Question: I have a model Item
'''
class Item(models.Model):
id = models.IntegerField(primary_key=True)
title = models.CharField(max_length=140, blank=True)
description = models.TextField(blank=True)
price = models.DecimalField(max_digits=12, decimal_places=2, blank=True, null=True)
'''
and my model admin
'''
class ItemAdmin(admin.ModelAdmin):
list_display = ['item_view', 'description', 'item_price', 'seller_view', 'added_on']
actions = ['add_to_staff_picks']
search_fields = ('description', 'title')
def item_view(self, obj):
item = obj
url = reverse('admin:%s_%s_change' % ('adminuser', 'item'), args=(item.id,))
if item.is_active:
return '<font color="green">%s</font>' % (base64.b64decode(item.title))
return '<font color="red">%s</font>' % (base64.b64decode(item.title))
item_view.allow_tags = True
item_view.short_description = 'Title'
'''
and I need to show the field 'title' wrapped in my Django admin site(fix a width for title column) . How can I achieve that. please help.
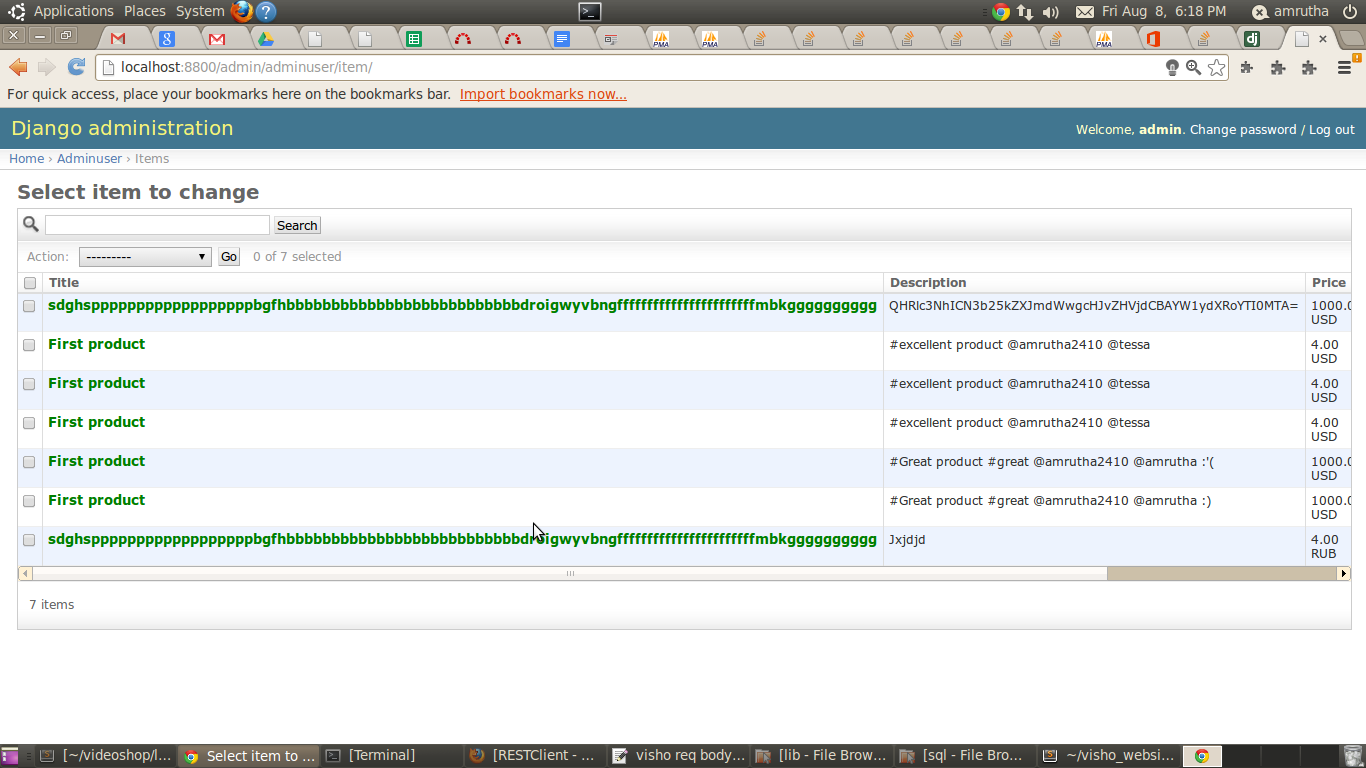
Answer: If I understand you correctly you need the 'list_display' property of the Django's admin class.
## Example "admin.py"
'''
from django.contrib import admin
from path.to.your.app.models import Item
class ItemAdmin(admin.ModelAdmin):
"""
Your ''Item'' model admin.
"""
# List here all the fields that are to be displayed in the listing view.
list_display = ('title', 'description',)
admin.site.register(Item, ItemAdmin)
'''
## Updated answer (2014-08-08)
- <URL>
Your admin module:
'''
from django.conf import settings
class ItemAdmin(admin.ModelAdmin):
# Some other code
class Media:
js = (
'{0}js/jquery-1.10.2.min.js'.format(settings.STATIC_URL),
'{0}js/jquery.expander.min.js'.format(settings.STATIC_URL),
'{0}your_app/js/your_code.js'.format(settings.STATIC_URL),
)
'''
Let's say, we're going to use the jquery.expander plugin <URL>
Then your "your_code.js" would look as follows:
'''
;
$(document).ready(function() {
// Assuming that your element that would be wrapped comes as second td (column).
// If not, adjst the nth-child(2).
$('#result_list tbody tr td:nth-child(2)').each(function(e) {
$(this).expander({
slicePoint: 50, // default is 100
expandSpeed: 0,
expandEffect: 'show',
collapseSpeed: 0,
collapseEffect: 'hide',
expandPrefix: ' ', // default is '... '
expandText: '[...]', // default is 'read more'
userCollapseText: '[^]' // default is 'read less'
});
});
});
'''